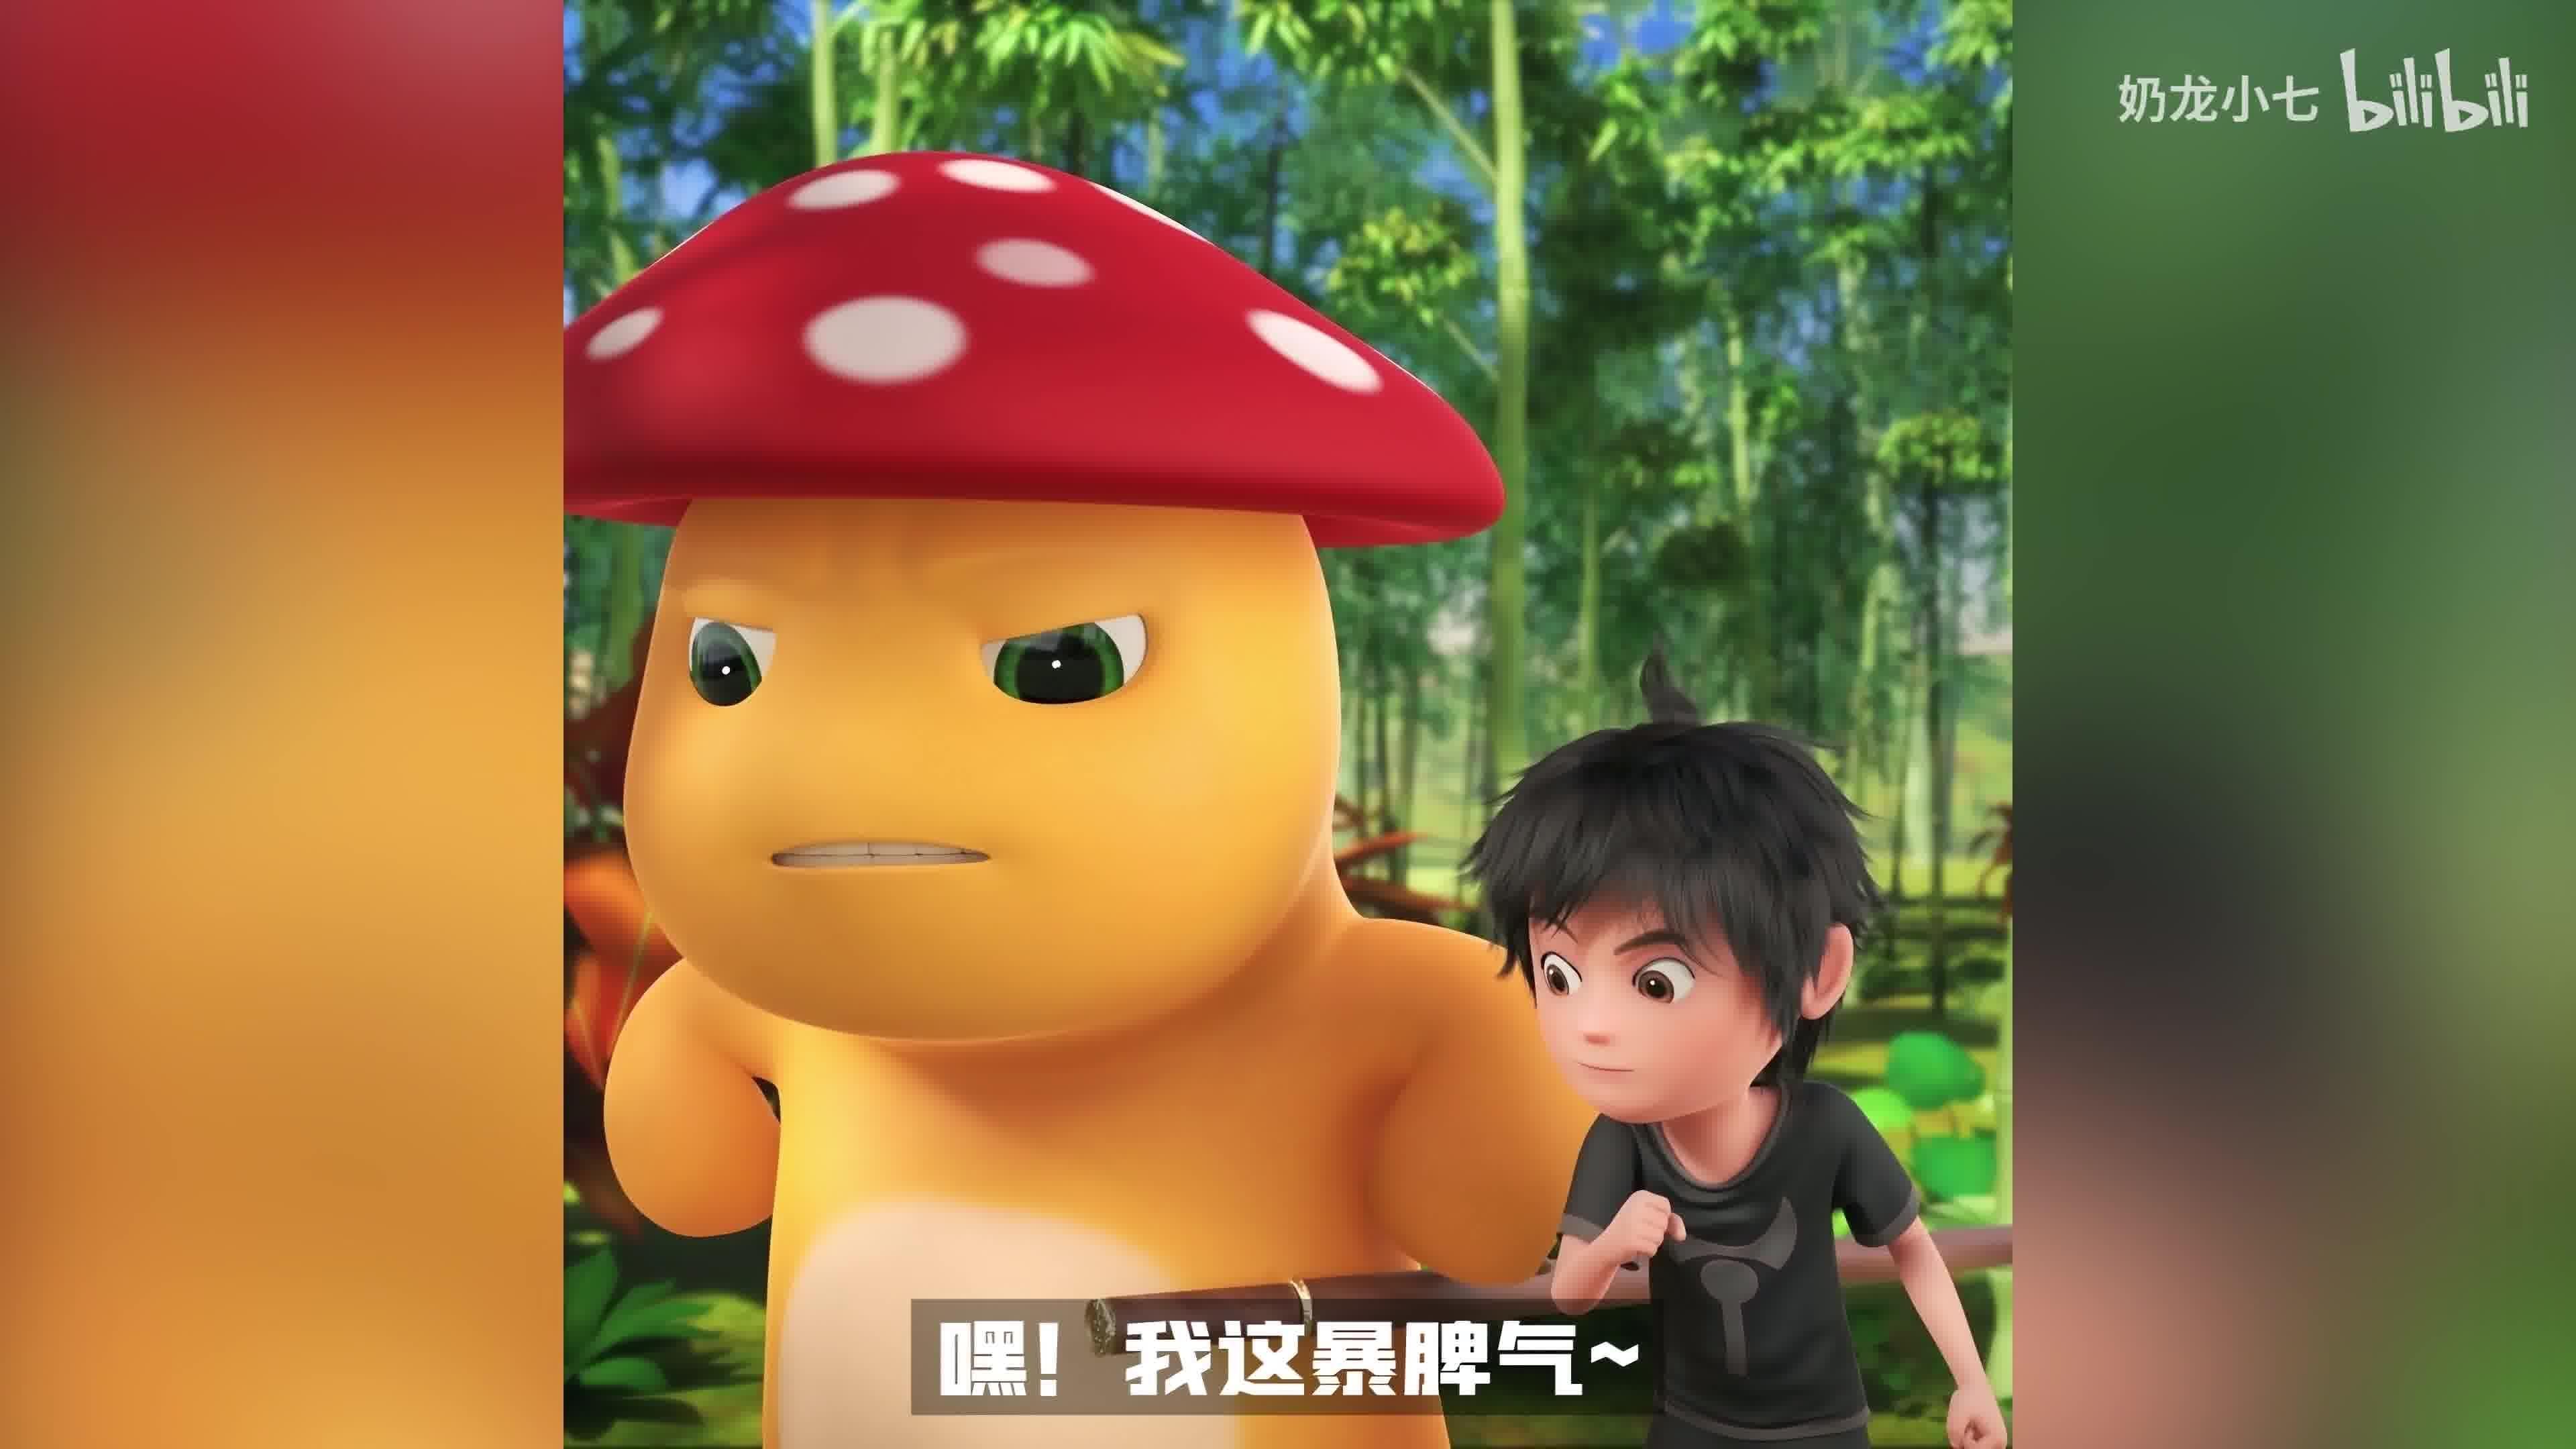
Label: nailong